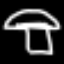
Label: mushroom